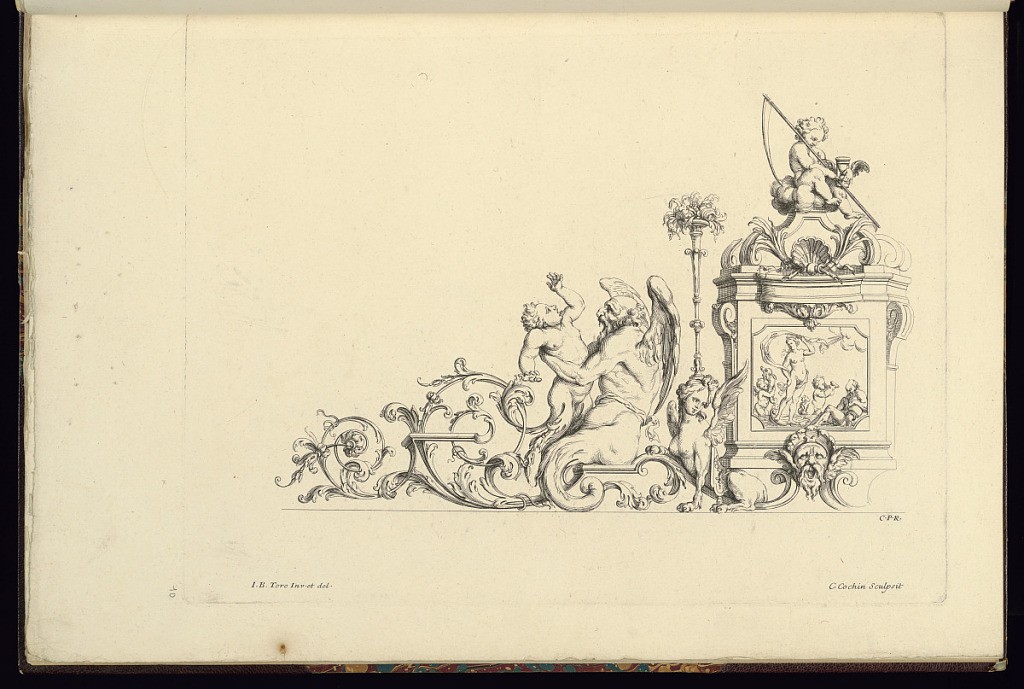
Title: Ornament Design
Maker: Jean-Bernard Turreau, French, 1672 - 1731
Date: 1716
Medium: Etching on laid paper
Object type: Print
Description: Design for ornament, possibly for decoration within a pediment, along a semicircular base. Scrolling leaves, rosettes, fleurons, foliate scrolls, flowers, winged man with a beard holding a putto, a sphynx, masks, leaves, pediment with figures on the front, a putto on top holding a scythe and winged hourglass (representing time). The plate is signed.